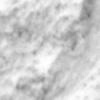
Label: no_change